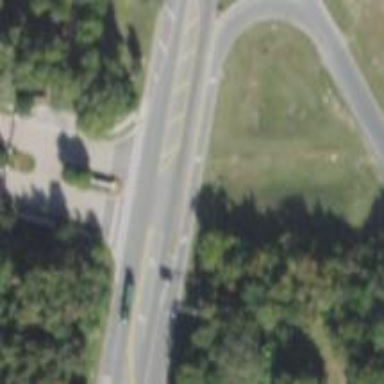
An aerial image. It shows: Secondary road with asphalt surface and sidewalk on the left.